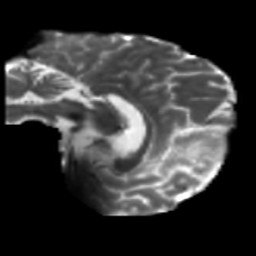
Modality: T2w
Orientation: sagittal
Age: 42
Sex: male
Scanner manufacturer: siemens
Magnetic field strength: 3 T
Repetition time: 5.47 s
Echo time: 0.0854 s